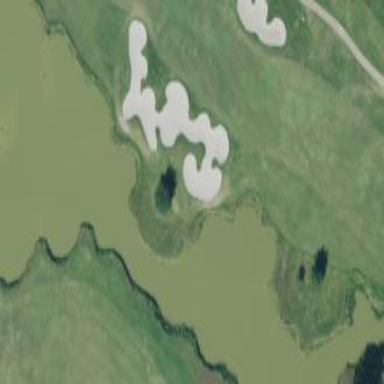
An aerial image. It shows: Golf bunker filled with sandy terrain.